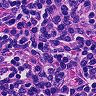
Metastatic tissue present: no